【题型】解答题　【知识点】解析几何　【难度】hard
如图，椭圆 \(\Gamma: \frac{y^2}{2} + x^2 = 1\) 的上、下焦点分别为 \(F_1\)、\(F_2\)，过上焦点 \(F_1\) 与 \(y\) 轴垂直的直线交椭圆于 \(M\)、\(N\) 两点，动点 \(P\)、\(Q\) 分别在直线 \(MN\) 与椭圆 \(\Gamma\) 上.

\begin{enumerate}
    \item 求线段 \(MN\) 的长；
    \item 若线段 \(PQ\) 的中点在 \(x\) 轴上，求 \(\triangle F_2PQ\) 的面积；
    \item 是否存在以 \(F_2Q\)、\(F_2P\) 为邻边的矩形 \(F_2QEP\)，使得点 \(E\) 在椭圆 \(\Gamma\) 上？若存在，求出所有满足条件的点 \(Q\) 的纵坐标；若不存在，请说明理由.
\end{enumerate}
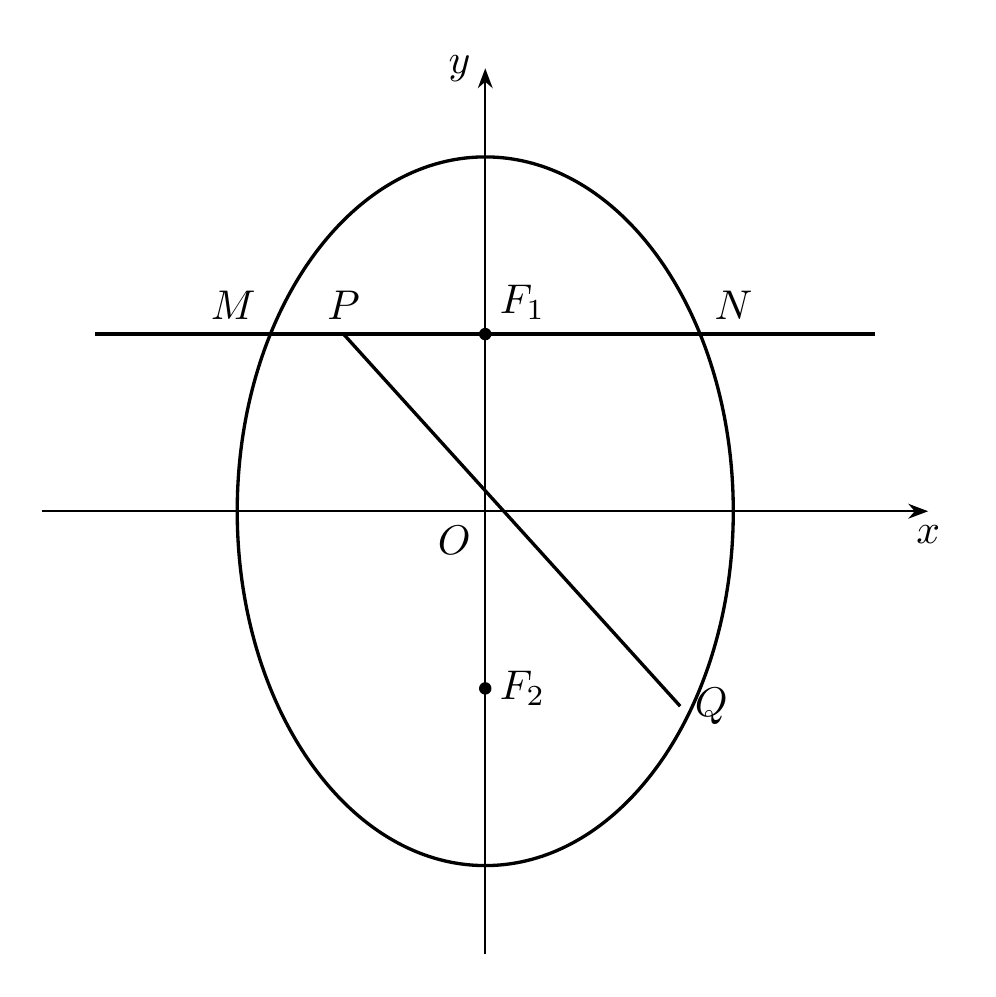
【解答】

\noindent \textbf{【答案】}
\begin{enumerate}
    \item \(|MN|=\sqrt{2}\)
    \item \(\frac{\sqrt{2}}{2}\)
    \item \(-2+\sqrt{2}\) 或 \(-1\).
\end{enumerate}

\noindent \textbf{【知识点】} 椭圆中三角形（四边形）的面积、椭圆中的通径问题、椭圆中存在定点满足某条件问题

\noindent \textbf{【分析】}
\begin{enumerate}
    \item 根据已知求出点 \(N\) 的横坐标，根据对称性可得线段 \(MN\) 的长；
    \item 线段 \(PQ\) 的中点在 \(x\) 轴上，得 \(Q\) 点纵坐标，代入椭圆方程得 \(Q\) 点横坐标，此时 \(QF_1 \perp x\) 轴，易得其面积；
    \item 假设存在以 \(F_2Q\)、\(F_2P\) 为邻边的矩形 \(F_2QEP\)，使得点 \(E\) 在椭圆 \(C\) 上，设 \(P(x_0,1)\)，\(Q(x_1,y_1)\)，\(E(x_2,y_2)\)，由平行四边形对角线互相平分把 \(E\) 点坐标用 \(P,Q\) 点坐标表示，然后把 \(Q,E\) 坐标代入椭圆方程，利用垂直得向量的数量积为 0，得出 \(x_1,y_1,x_0\) 的关系，结合起来可得 \(x_0=0\) 或 \(x_0=-x_1\)，再分别代入求得 \(y_1\)，得结论.
\end{enumerate}

\noindent \textbf{【详解】}
\begin{enumerate}
    \item 由 \(\Gamma: \frac{y^2}{2} + x^2 = 1\) 可得：\(a=\sqrt{2}\)，\(b=1\)，从而 \(c=\sqrt{a^2-b^2}=1\)，

    所以令 \(y=1\)，则 \(\frac{1}{2}+x^2=1\)，解得：\(x=\pm\frac{\sqrt{2}}{2}\)，

    所以 \(|MN|=\sqrt{2}\).

    \item 线段 \(PQ\) 的中点在 \(x\) 轴上，则 \(y_P=1\)，所以 \(y_Q=-1\)，即 \(QF_2 \perp y\) 轴，

    所以令 \(y=-1\)，则 \(\frac{1}{2}+x^2=1\)，解得：\(x=\pm\frac{\sqrt{2}}{2}\)，

    所以 \(S_{\triangle F_2PQ}=\frac{1}{2}|F_2Q|\cdot|F_1F_2|=\frac{1}{2}\times\frac{\sqrt{2}}{2}\times2=\frac{\sqrt{2}}{2}\)；

    \item \(S_{\triangle F_2PQ}=\frac{1}{2}|F_2Q|\cdot|F_1F_2|=\frac{1}{2}\times\frac{\sqrt{2}}{2}\times2=\frac{\sqrt{2}}{2}\)，

    假设存在以 \(F_2Q\)，\(F_2P\) 为邻边的矩形 \(F_2QEP\)，使得点 \(E\) 在椭圆 \(C\) 上，

    设 \(P(x_0,1)\)，\(Q(x_1,y_1)\)，\(E(x_2,y_2)\)，\(F_2(0,-1)\)，

    因为四边形 \(F_2QEP\) 是矩形，一定为平行四边形，所以 \(\overrightarrow{F_2P}+\overrightarrow{F_2Q}=\overrightarrow{F_2E}\)，

    则 \(x_2=x_0+x_1\)，\(y_2=y_1+2\)，所以 \(E(x_0+x_1,y_1+2)\)，

    \(Q,E\) 都在椭圆上，
    \[
    \begin{cases}
    \frac{y_1^2}{2}+x_1^2=1 \\
    \frac{(y_1+2)^2}{2}+(x_1+x_0)^2=1
    \end{cases}
    \]
    ，变形得 \(x_0^2+2x_1x_0+2y_1+2=0\) $\textcircled{1}$，

    又 \(F_2Q \perp PF_2\)，所以 \(\overrightarrow{F_2Q}\cdot\overrightarrow{F_2P}=0\)，即 \((x_1,y_1+1)\cdot(x_0,2)=2(y_1+1)+x_1x_0=0\)，

    则 \(2y_1+2=-x_1x_0\) $\textcircled{2}$，

    $\textcircled{2}$代入$\textcircled{1}$得 \(x_0^2+x_0x_1=0\)，解得：\(x_0=0\) 或 \(x_0=-x_1\)，

    若 \(x_0=0\) 时，\(y_1=-1\)，\(x_1=\pm\frac{\sqrt{2}}{2}\)，此时 \(P\) 与 \(F_1\) 重合，\(Q\) 点坐标为 \((\pm\frac{\sqrt{2}}{2},-1)\)；

    若 \(x_0=-x_1\) 时，联立
    \[
    \begin{cases}
    \frac{y_1^2}{2}+x_1^2=1 \\
    \frac{(y_1+2)^2}{2}+(x_1+x_0)^2=1
    \end{cases}
    \]
    ，

    消去 \(x_1\) 可得：\(y_1^2+4y_1+2=0\)，解得：\(y_1=-2\pm\sqrt{2}\)，

    因为 \(y_1\in[-\sqrt{2},\sqrt{2}]\)，所以 \(y_1=-2+\sqrt{2}\)，

    所以存在满足题意的 \(Q\) 点，其纵坐标为 \(-2+\sqrt{2}\) 或 \(-1\).
\end{enumerate}

\noindent \textbf{【点睛】} 思路点睛：对于圆锥曲线中探索性问题，求解步骤如下：

\begin{enumerate}
    \item 第一步：假设结论存在；
    \item 第二步：结合已知条件进行推理求解；
    \item 第三步：若能推出合理结果，经验证成立即可肯定正确；若推出矛盾，即否定假设；
    \item 第四步：反思回顾，查看关键点、易错点及解题规范.
\end{enumerate}

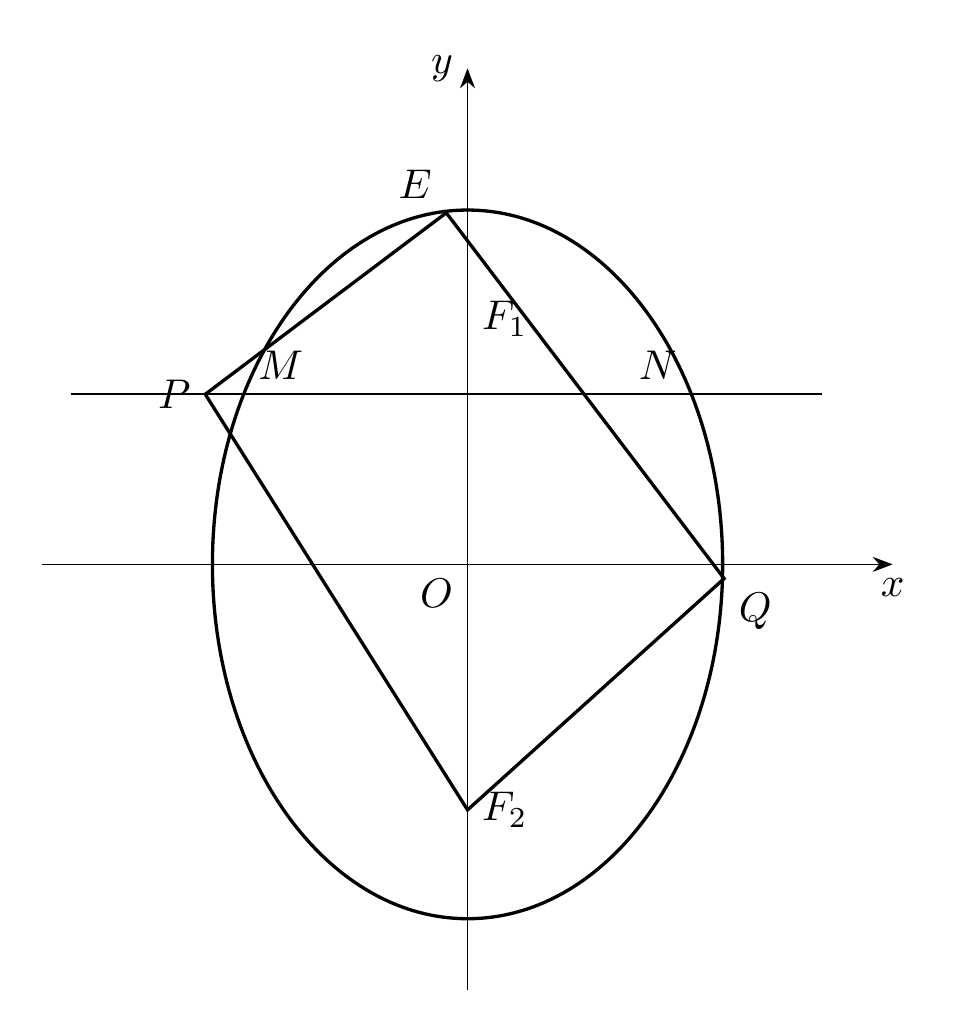